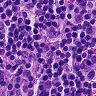
Metastatic tissue present: no